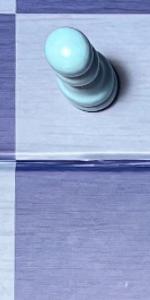
Label: Empty